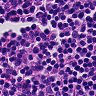
Metastatic tissue present: no